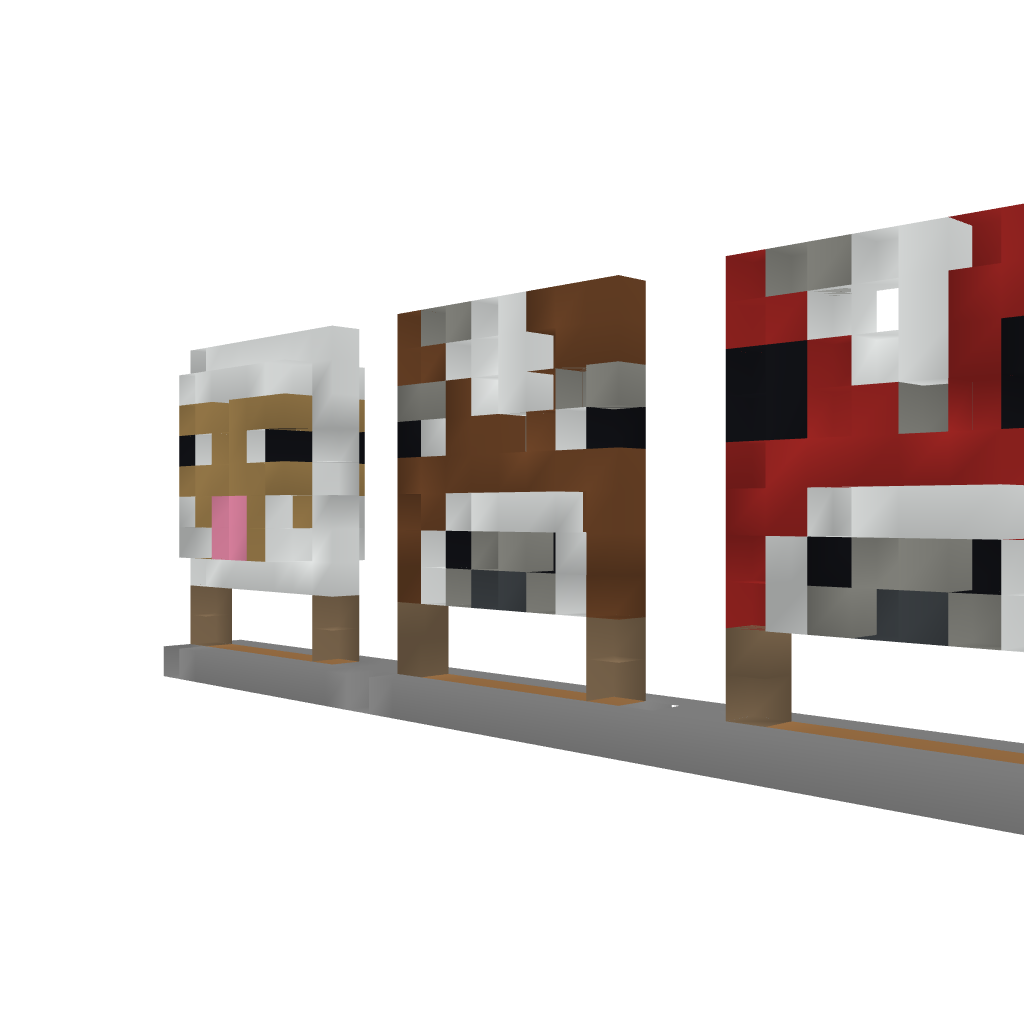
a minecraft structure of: Animal Faces!